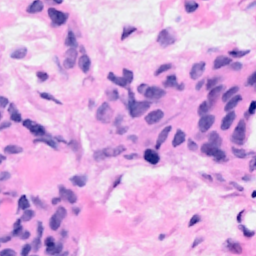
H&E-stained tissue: Breast